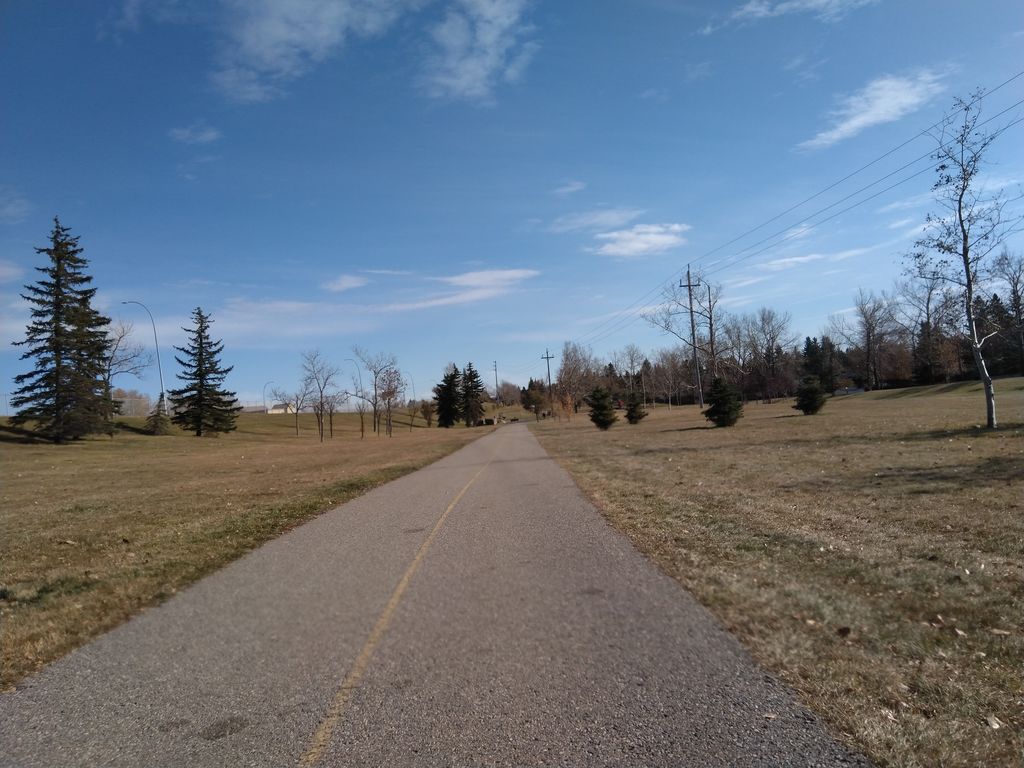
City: calgary